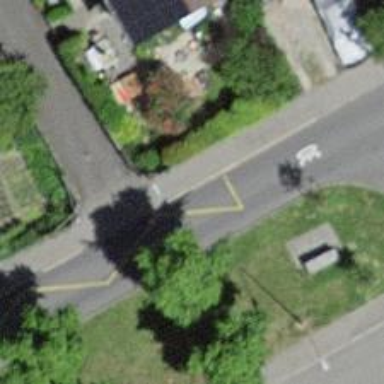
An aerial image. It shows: Bus stop with platform for public transport.